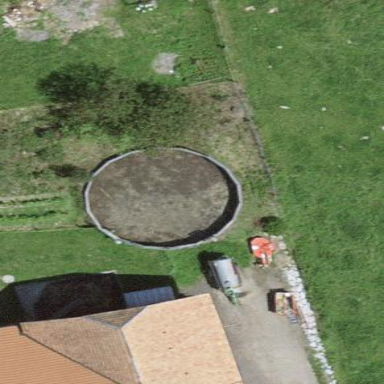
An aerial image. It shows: Storage tank building.